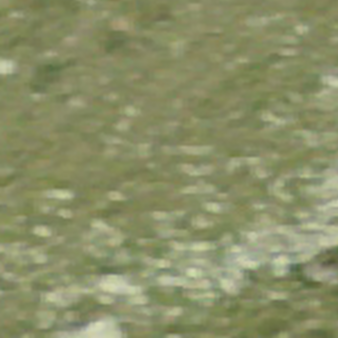
Label: other